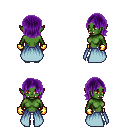
a pixel art fantasy rpg character, female body template, orc, green skin, overskirt, white pants, purple long bangs hairstyle, gold gloves, white slippers, four views (front, back, left, right), 2x2 character sprite sheet, small pixel art, hard edges, no anti-aliasing